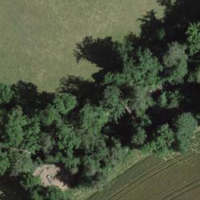
EUNIS habitat code: 41
Species observed at this site:
Allium ursinum